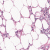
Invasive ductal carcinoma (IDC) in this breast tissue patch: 0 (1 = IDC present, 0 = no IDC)